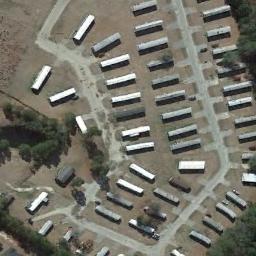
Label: mobile_home_park